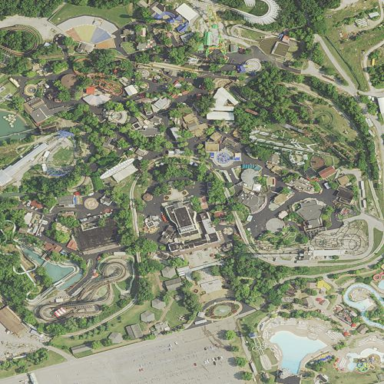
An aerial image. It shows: Theme park.